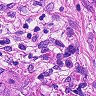
Metastatic tissue present: yes